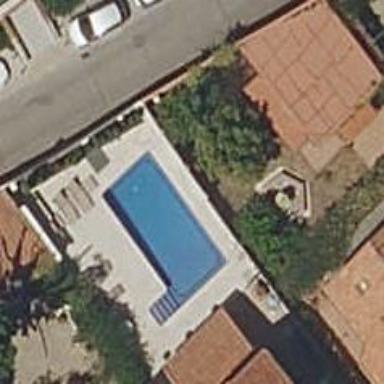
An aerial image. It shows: Swimming pool located in leisure land.